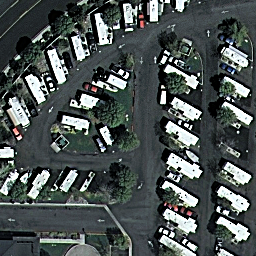
Label: residential